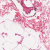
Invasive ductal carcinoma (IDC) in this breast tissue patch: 0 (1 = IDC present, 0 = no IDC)